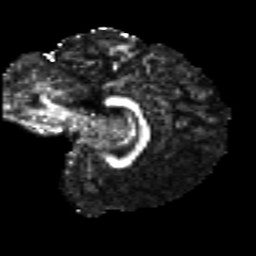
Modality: FA
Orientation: sagittal
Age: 22
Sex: male
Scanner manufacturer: siemens
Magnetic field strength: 3 T
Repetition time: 8.8 s
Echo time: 0.085 s